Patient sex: M
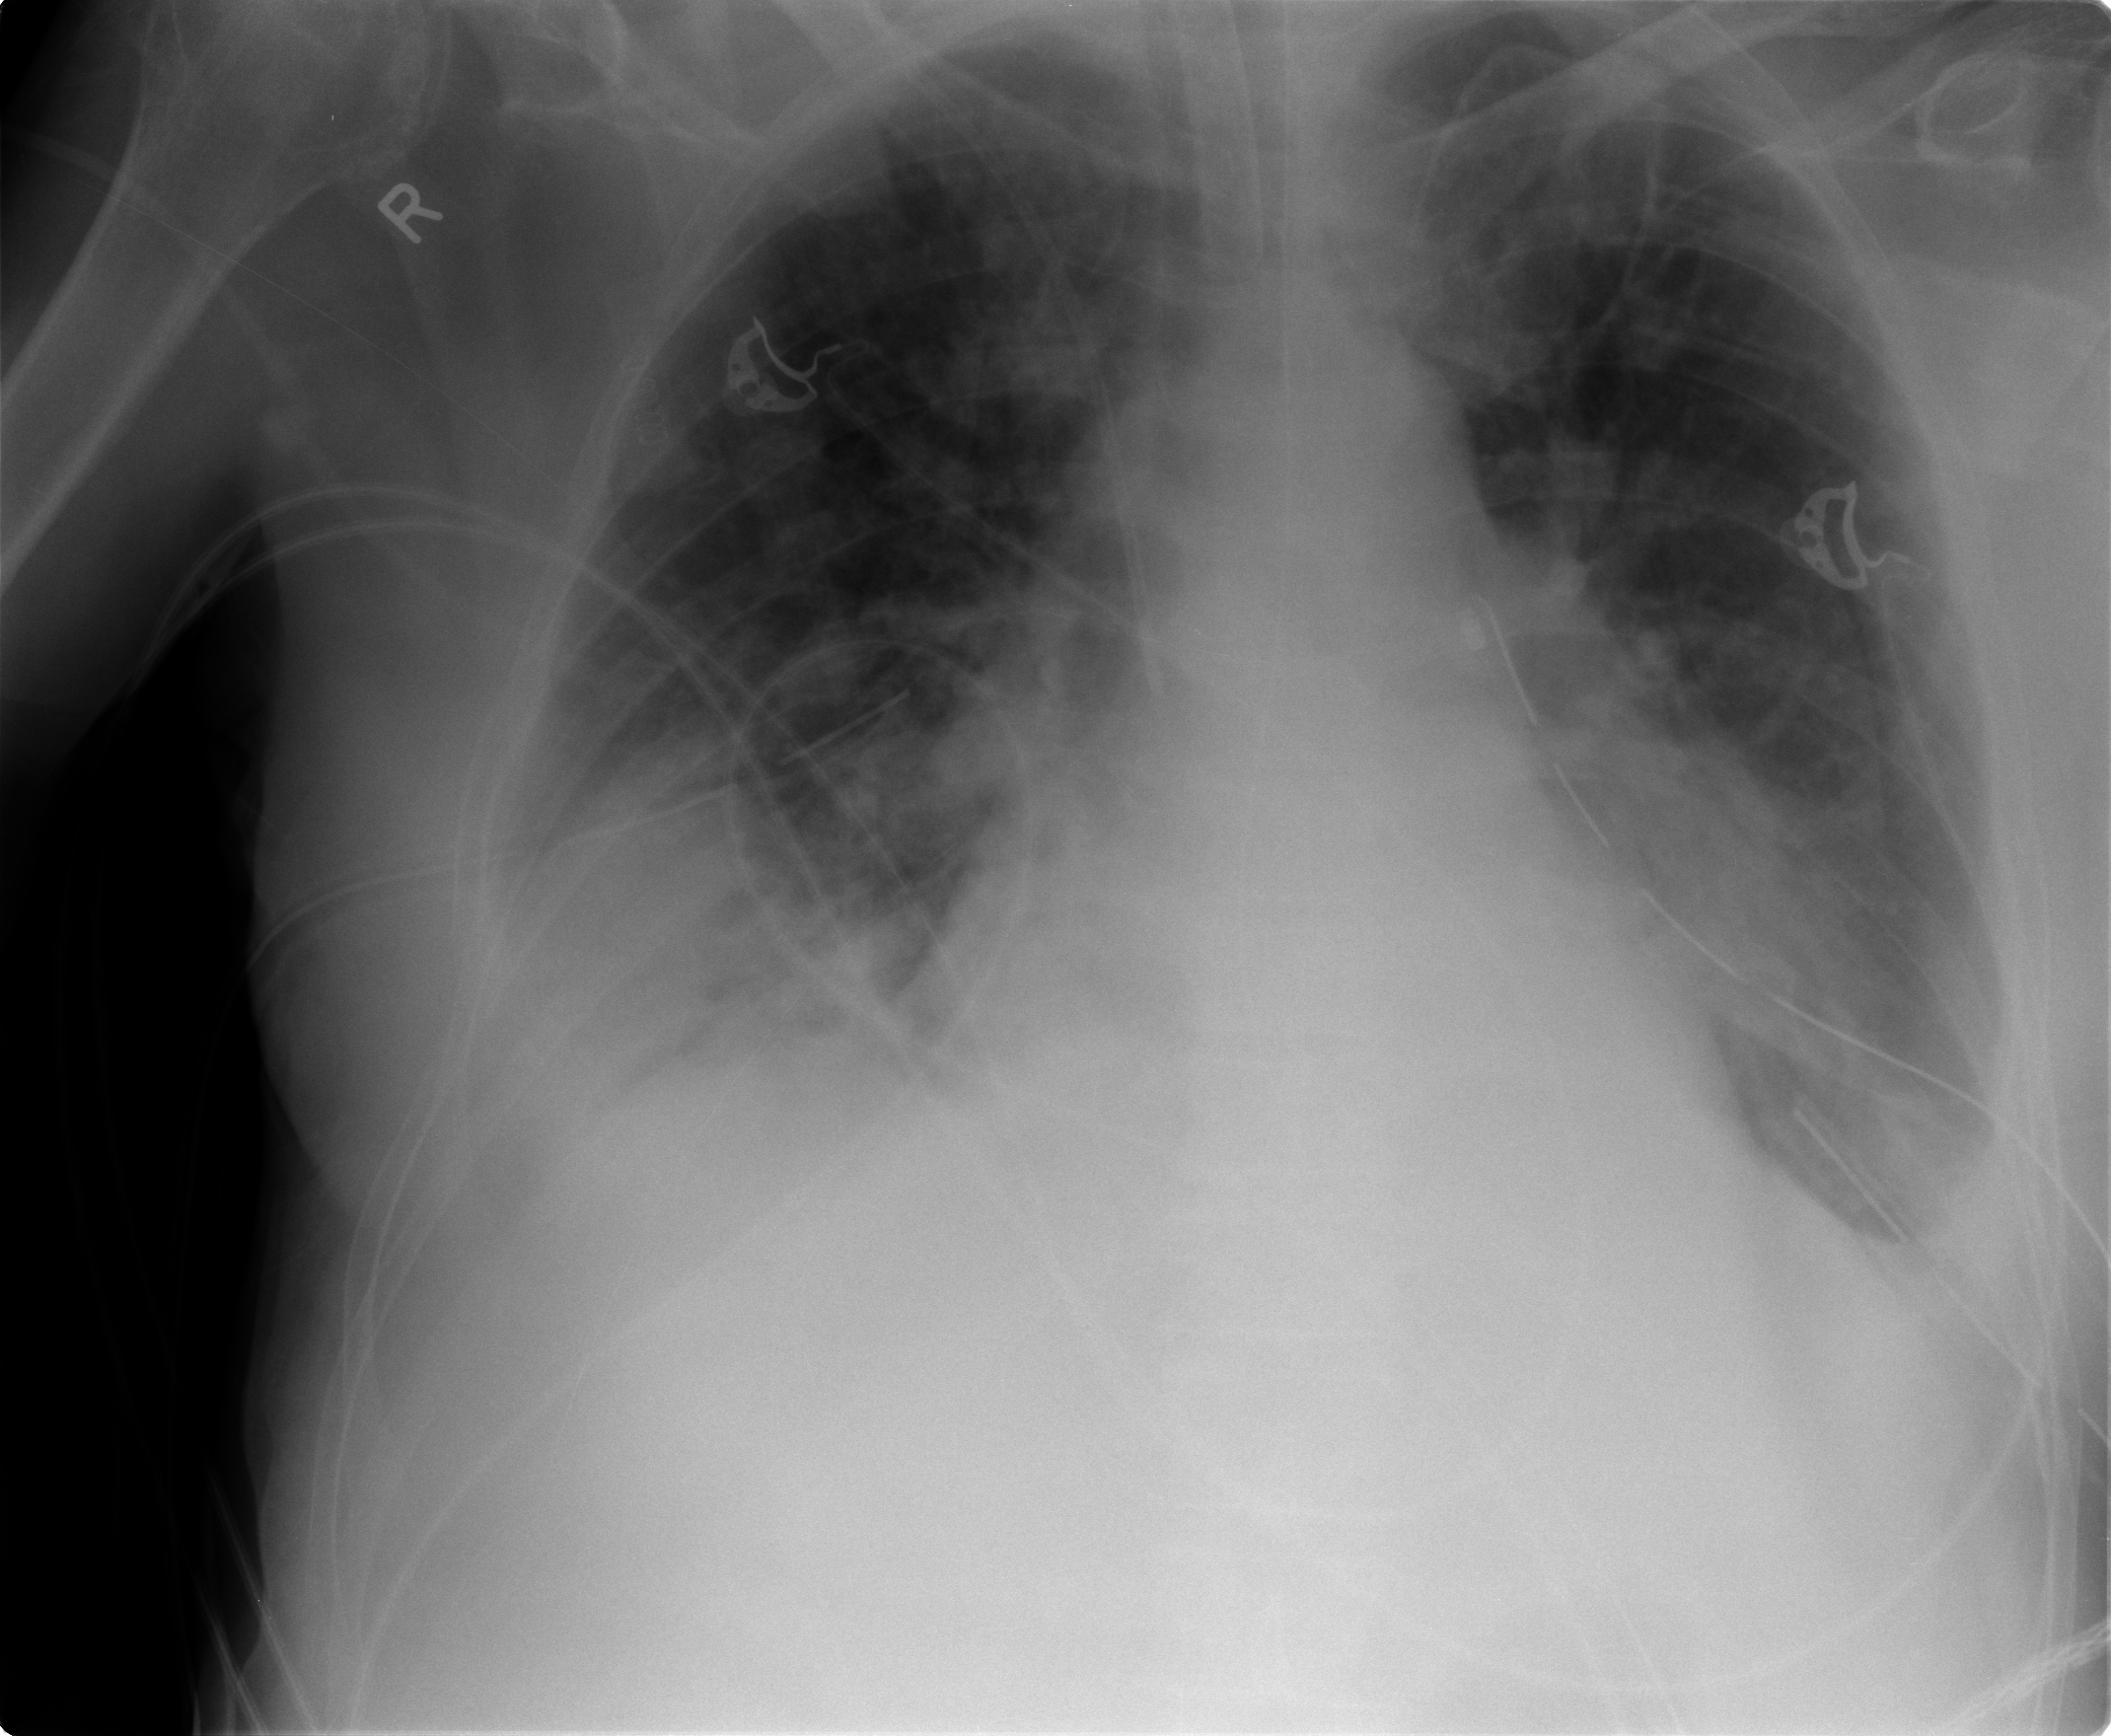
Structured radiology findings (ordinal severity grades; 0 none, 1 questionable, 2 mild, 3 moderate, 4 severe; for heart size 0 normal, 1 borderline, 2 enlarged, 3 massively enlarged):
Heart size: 0
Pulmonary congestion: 2
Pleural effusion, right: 2
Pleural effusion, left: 1
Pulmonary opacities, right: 3
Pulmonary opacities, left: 2
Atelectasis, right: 2
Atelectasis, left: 2